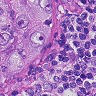
Metastatic tissue present: yes